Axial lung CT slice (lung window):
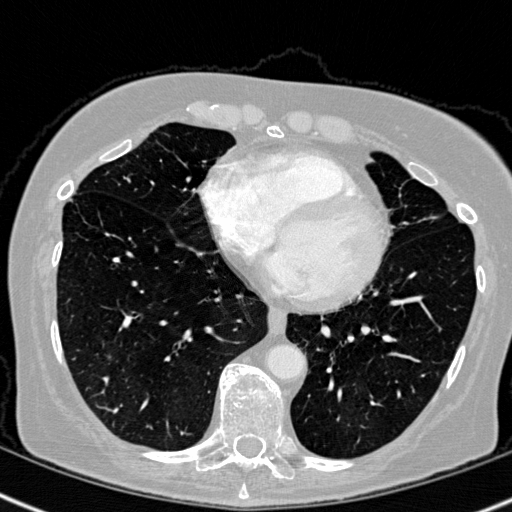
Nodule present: no